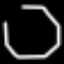
Label: octagon